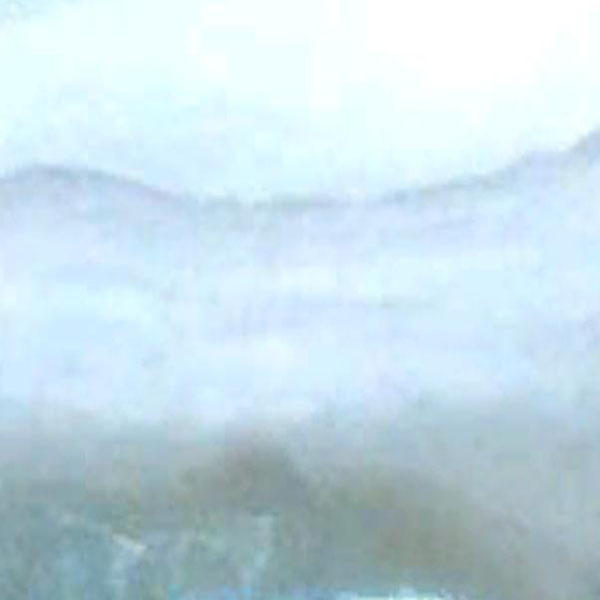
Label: Beach